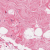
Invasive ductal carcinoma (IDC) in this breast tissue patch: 0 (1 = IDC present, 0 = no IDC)